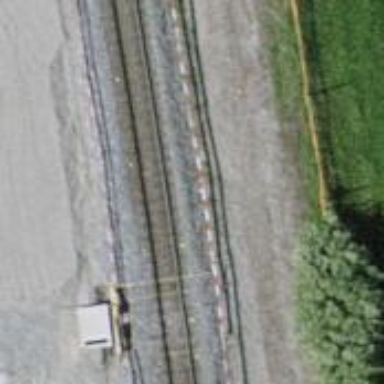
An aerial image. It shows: Railway switch.